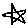
Label: star